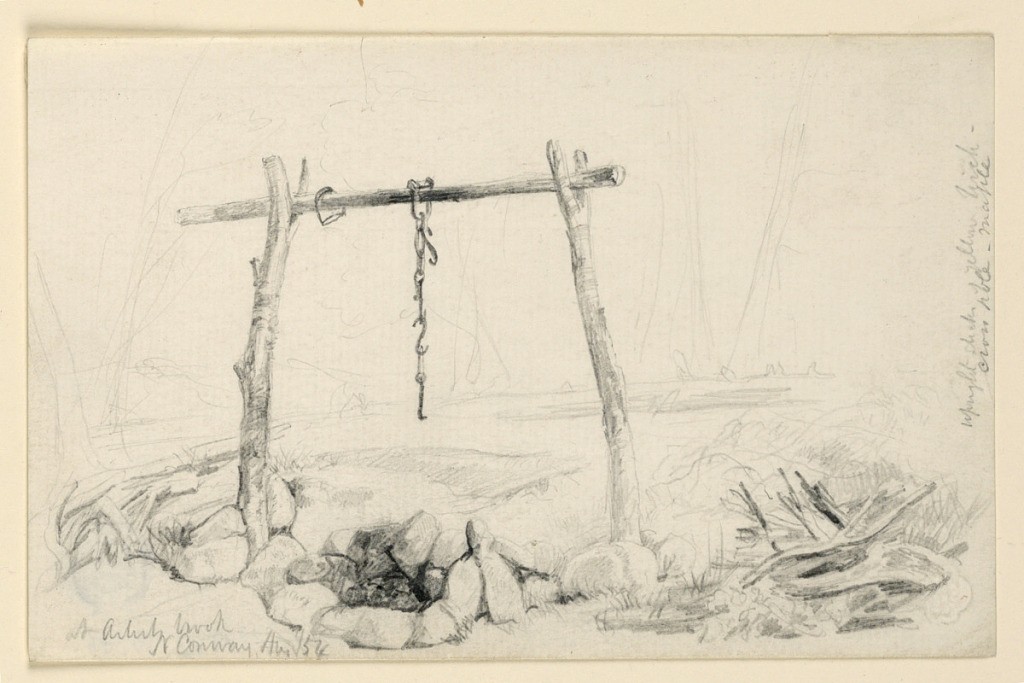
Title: Outside Fireplace, North Conway, New Hampshire
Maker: Daniel Huntington, American, 1816–1906
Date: August 1854
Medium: Graphite and black crayon on paper
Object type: Drawing
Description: Stone fireplace with a wooden frame above, for hanging a kettle. Trees sketched in background.